Current action and preconditions to check: path_clear

Your task: For each precondition in the list above, predict whether it will hold at this action.

Consider the current scene as observed from the mobile robot's camera, and analyze the predicted future states of all dynamic agents (e.g., people, animals, vehicles, or any moving entities) within the NEXT SECOND.

IMPORTANT: Only answer "very likely" if you are absolutely certain—based on strong, clear evidence—that a dynamic agent will violate the precondition in the predicted future state. Do NOT answer "very likely" for unlikely, ambiguous, or low-probability risks.

Ask yourself for each precondition: Is there a high probability, with clear and convincing evidence, that the predicted future states of any dynamic agent will interfere with the predicted future state of the currently executing action within the NEXT SECOND, causing that precondition to fail?

Assess the risk level based on these predictions. Use "likely" or "very likely" if motions create a clear risk of interference.

Use "neutral" or "improbable" if agents are nearby but their predicted paths are clearly diverging or non-conflicting.

Failure Risk Categories: "very improbable", "improbable", "neutral", "likely", "very likely"

Answer Format: Output ONLY the probability_of_failure value from these categories: "very improbable", "improbable", "neutral", "likely", "very likely"

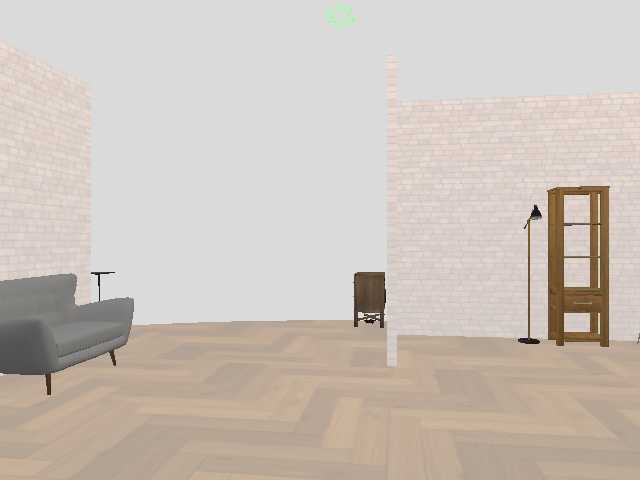

Answer: very improbable